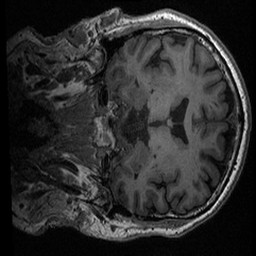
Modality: T1w
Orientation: coronal
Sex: male
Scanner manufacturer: ge
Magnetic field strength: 3 T
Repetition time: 0.0064 s
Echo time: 0.00281 s